【题型】填空题　【知识点】平面几何　【难度】easy
如图，$\triangle ABC$ 中，$AD$ 是 $BC$ 边上的中线，$E$ 是 $\triangle ABD$ 中 $AD$ 边上的中线，若 $\triangle ABC$ 的面积是 $24$，则 $\triangle ABE$ 的面积为 \_\_\_\_\_\_。

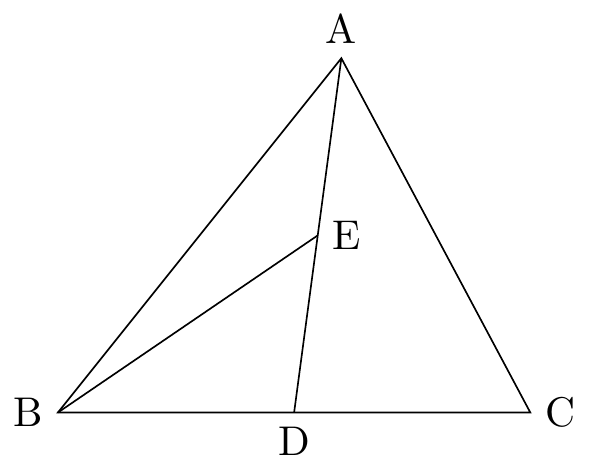
【解答】
解：$\because AD$ 是 $BC$ 边上的中线，

$\therefore S_{\triangle ABD} = \frac{1}{2} S_{\triangle ABC} = 12$,

$\because BE$ 是 $\triangle ABD$ 中 $AD$ 边上的中线，

$\therefore S_{\triangle ABE} = \frac{1}{2} S_{\triangle ABD} = 6$,

即 $\triangle ABE$ 的面积为 $6$。

故答案为：$6$。